Interaction volume radius: 5 \u00c5
Interaction volume height: 25 \u00c5
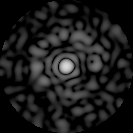
Disorder parameter: 0.7944